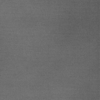
Label: dusty